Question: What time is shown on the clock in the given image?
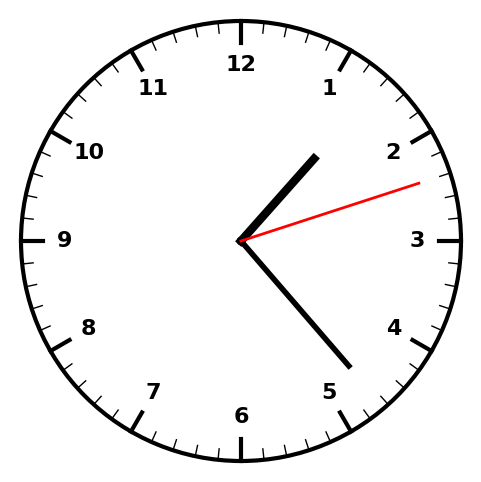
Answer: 01:23:12